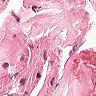
Metastatic tissue present: no